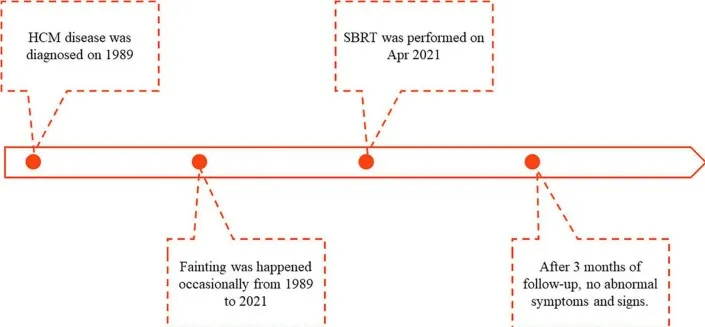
Timeline of the patient's medical history.
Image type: chart (chart)